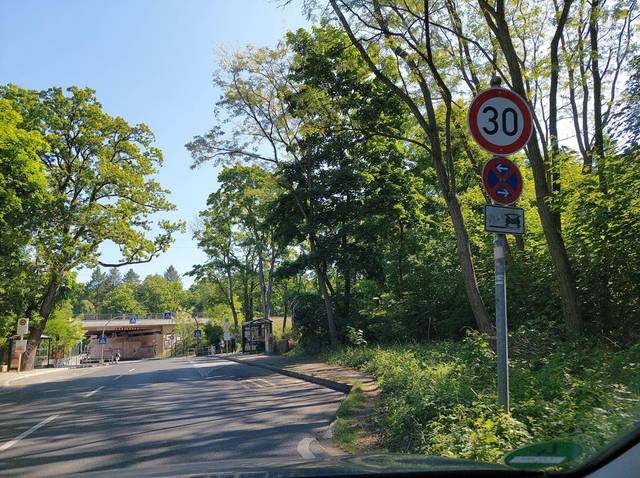
Region: Germany
Coordinates: 52.451, 13.691